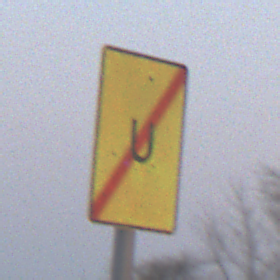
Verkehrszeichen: EndeUmleitung
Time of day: SunriseSunset
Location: Outdoor (Nature)
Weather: Clear
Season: NotSpecified
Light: Natural